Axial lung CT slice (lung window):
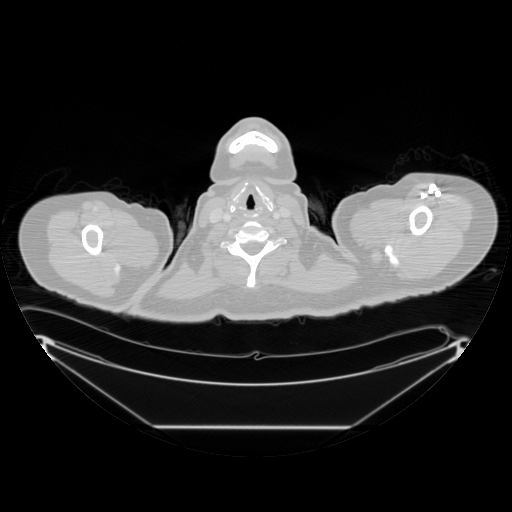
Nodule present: no